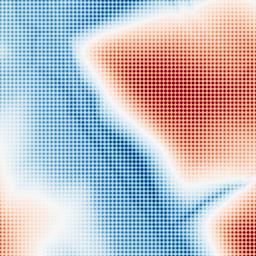
Category: multiscale
Decomposition family: dog
Decomposition parameters: sigma_low: 1
sigma_high: 100
Upsampling method: sinc_blackman
Upsampling parameters: scale: 8
kernel_size: 8
Upsampling scale: 8